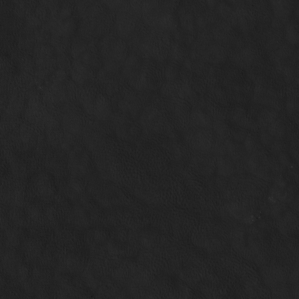
Label: non_frost